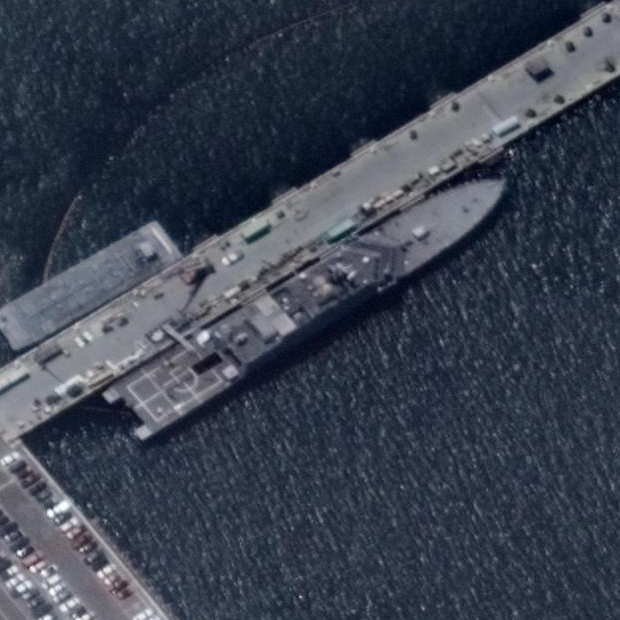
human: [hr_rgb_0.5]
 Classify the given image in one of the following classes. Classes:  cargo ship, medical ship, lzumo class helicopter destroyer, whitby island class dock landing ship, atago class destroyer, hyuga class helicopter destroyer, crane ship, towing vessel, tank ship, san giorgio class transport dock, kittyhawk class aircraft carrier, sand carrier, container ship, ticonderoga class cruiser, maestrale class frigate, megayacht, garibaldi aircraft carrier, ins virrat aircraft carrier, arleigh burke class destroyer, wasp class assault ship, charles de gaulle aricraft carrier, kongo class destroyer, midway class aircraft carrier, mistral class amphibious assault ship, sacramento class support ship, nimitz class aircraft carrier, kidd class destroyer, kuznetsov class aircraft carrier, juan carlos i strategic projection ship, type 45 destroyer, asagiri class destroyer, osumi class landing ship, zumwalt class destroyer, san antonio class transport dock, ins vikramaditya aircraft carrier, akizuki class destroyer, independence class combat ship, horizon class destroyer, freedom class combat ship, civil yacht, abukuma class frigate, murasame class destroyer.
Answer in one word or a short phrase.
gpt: Freedom class combat ship